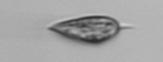
Label: Prorocentrum_triestinum